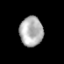
Tissue: prostate
Cell type: T cells
Senescence score: 0.3569
Nuclear area (px): 676
Mean DAPI intensity: 176.646